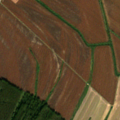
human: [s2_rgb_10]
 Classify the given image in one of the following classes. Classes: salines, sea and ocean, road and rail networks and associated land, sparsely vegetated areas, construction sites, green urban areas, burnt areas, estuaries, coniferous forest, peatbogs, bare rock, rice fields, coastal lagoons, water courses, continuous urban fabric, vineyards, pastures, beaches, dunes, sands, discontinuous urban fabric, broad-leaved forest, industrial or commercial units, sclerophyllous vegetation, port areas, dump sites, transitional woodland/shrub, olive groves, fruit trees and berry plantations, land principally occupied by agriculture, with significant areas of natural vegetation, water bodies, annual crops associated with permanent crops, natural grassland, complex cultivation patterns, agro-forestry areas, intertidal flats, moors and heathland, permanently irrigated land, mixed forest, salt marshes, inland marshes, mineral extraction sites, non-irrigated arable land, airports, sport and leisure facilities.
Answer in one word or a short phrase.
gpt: non-irrigated arable land, broad-leaved forest